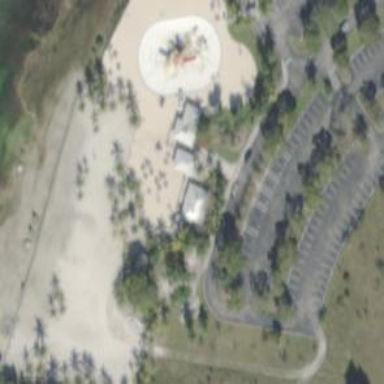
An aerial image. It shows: Water park.